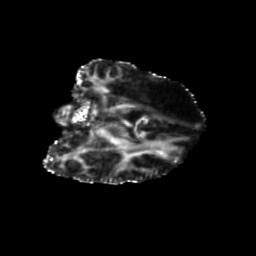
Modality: FA
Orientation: coronal
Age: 40
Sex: female
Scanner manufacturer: siemens
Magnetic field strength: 3 T
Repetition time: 5.25 s
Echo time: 0.08 s